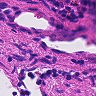
Metastatic tissue present: no